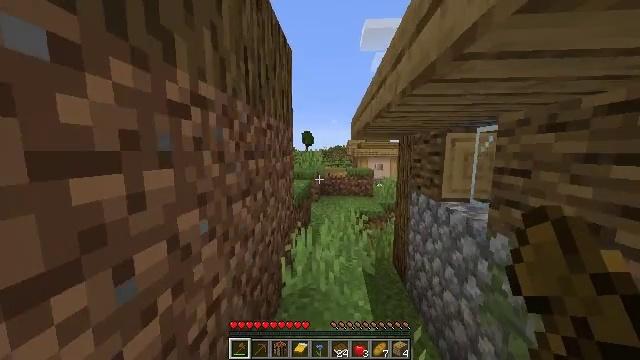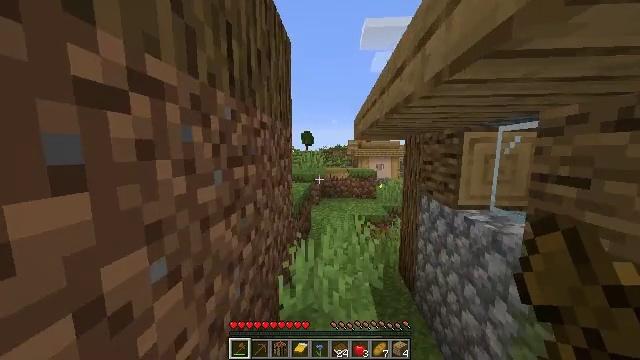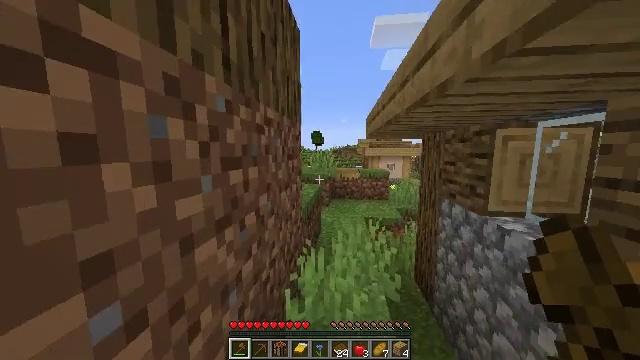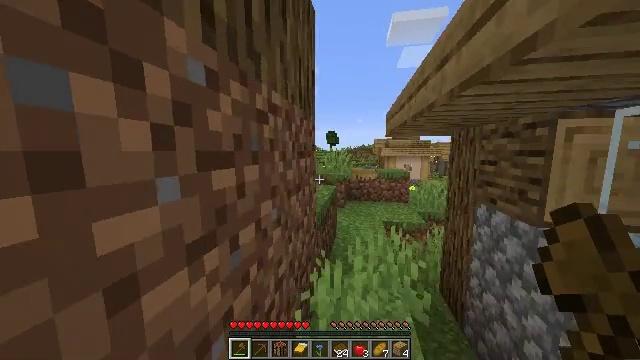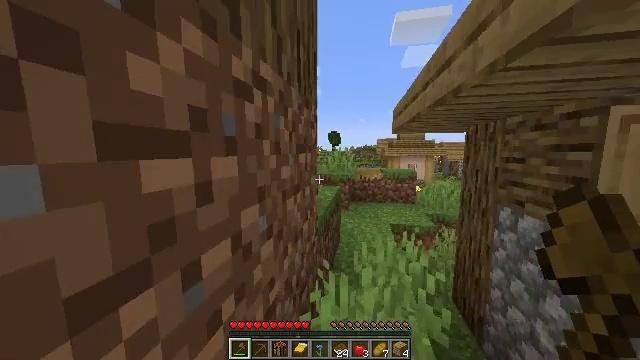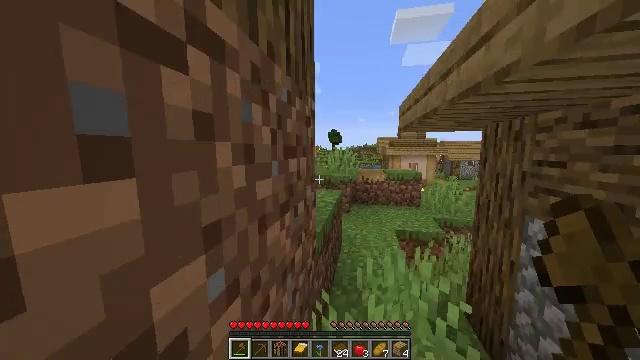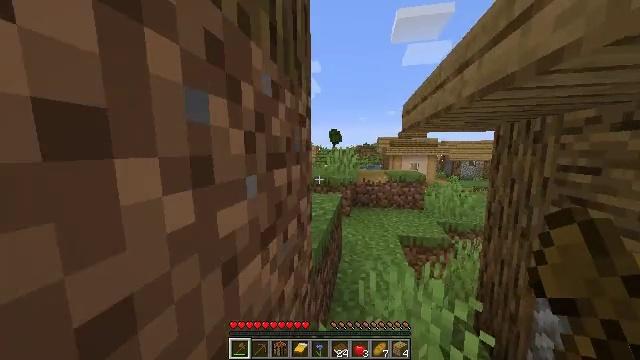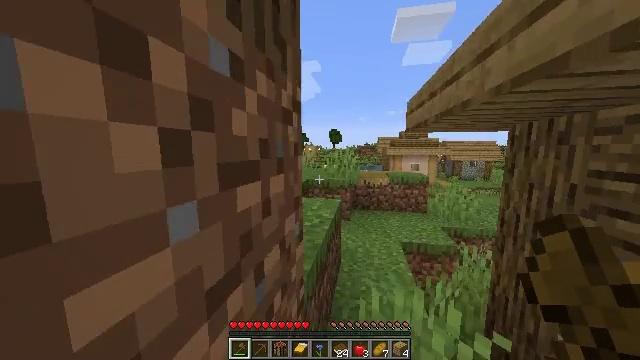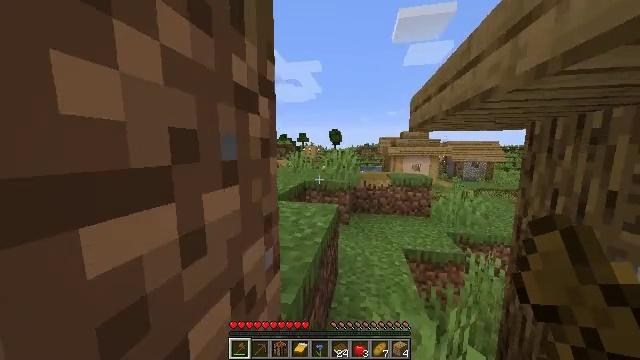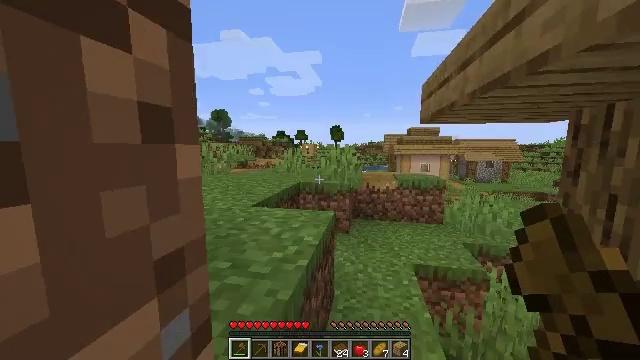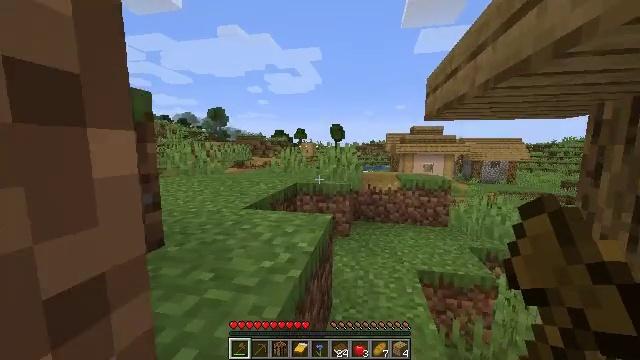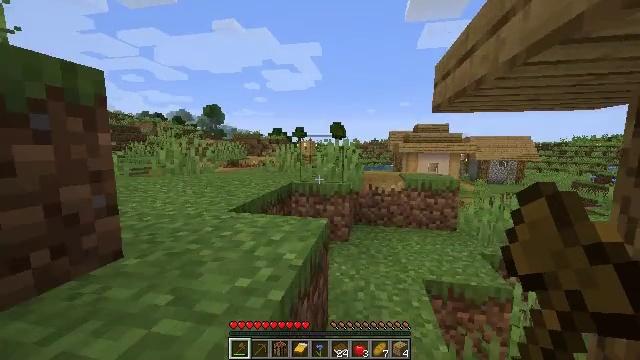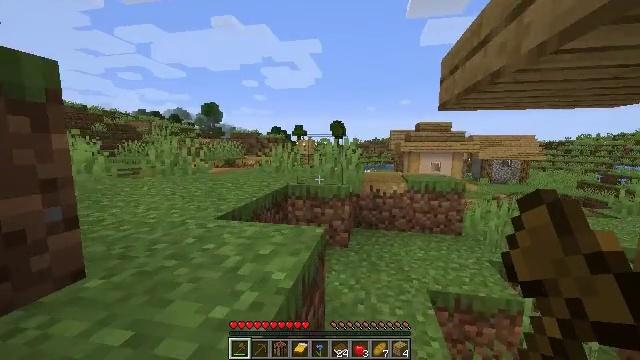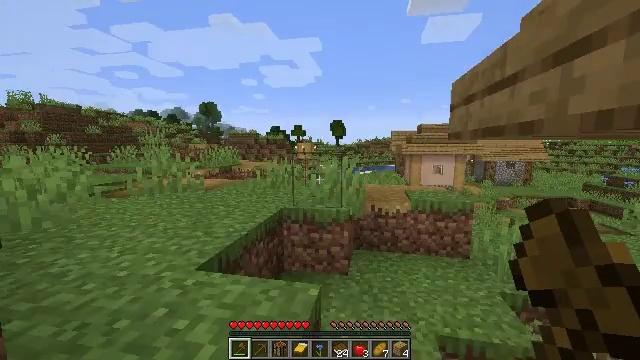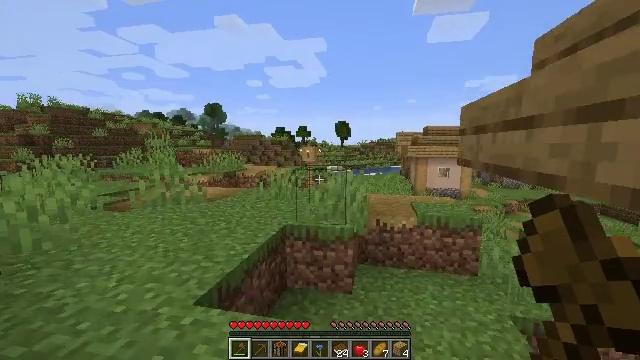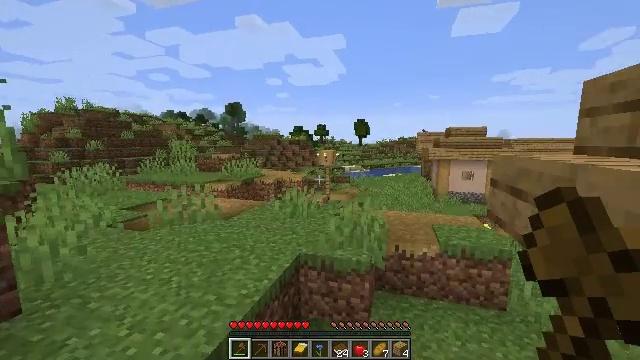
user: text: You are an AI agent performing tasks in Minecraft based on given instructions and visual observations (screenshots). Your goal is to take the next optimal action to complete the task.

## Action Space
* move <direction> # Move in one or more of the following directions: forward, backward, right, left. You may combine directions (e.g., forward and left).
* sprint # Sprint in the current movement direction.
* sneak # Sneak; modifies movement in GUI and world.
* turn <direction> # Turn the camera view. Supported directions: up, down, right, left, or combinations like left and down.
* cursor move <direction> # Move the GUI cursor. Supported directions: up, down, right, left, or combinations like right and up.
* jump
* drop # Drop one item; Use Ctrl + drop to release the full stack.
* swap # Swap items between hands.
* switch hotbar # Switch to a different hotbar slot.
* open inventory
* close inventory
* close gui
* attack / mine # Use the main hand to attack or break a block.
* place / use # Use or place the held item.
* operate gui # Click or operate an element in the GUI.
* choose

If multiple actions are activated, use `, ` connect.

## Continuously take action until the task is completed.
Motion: motion action
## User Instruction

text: Mine a hay block from the field.
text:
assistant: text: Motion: move forward
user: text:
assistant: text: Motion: move forward, turn left
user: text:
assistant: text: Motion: move forward, turn left
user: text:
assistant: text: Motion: move forward
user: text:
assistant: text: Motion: move forward
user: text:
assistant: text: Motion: move forward
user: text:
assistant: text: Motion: move forward
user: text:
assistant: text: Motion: move forward
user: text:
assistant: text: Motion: move forward
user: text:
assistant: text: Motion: move forward
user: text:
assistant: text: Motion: move forward
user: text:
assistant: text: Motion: move forward
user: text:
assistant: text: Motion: move forward, jump
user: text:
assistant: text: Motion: move forward, turn left, jump
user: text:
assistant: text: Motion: move forward, turn left, jump
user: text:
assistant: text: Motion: move forward, turn left, jump
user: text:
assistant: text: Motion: move forward and move left, turn left, jump
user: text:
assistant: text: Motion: move forward and move left, turn left
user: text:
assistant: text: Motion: move forward and move left, turn left and up
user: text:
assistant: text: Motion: move forward and move left, turn left
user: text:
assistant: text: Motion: move forward and move left, turn left
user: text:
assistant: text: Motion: move forward and move right, turn left
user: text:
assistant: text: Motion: move forward and move right
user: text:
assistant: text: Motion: move forward and move right
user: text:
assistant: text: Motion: move forward and move right, turn left, jump
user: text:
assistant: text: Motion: move forward and move right, turn left, jump
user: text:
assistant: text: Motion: move forward and move right, turn left, jump
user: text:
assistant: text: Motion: move forward, turn left, jump
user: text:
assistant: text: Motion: move forward, turn left
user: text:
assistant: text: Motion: move forward, turn left